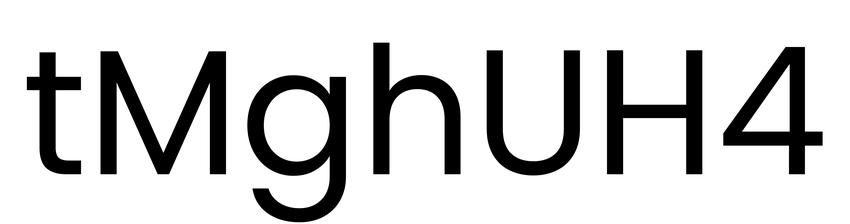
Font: Poppins-Regular